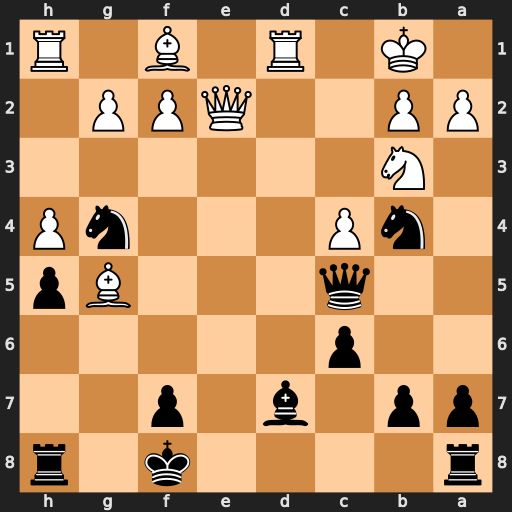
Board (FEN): r4k1r/pp1b1p2/2p5/2q3Bp/1nP3nP/1N6/PP2QPP1/1K1R1B1R
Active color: b
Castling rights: -
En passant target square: -
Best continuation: Qf5+ Ka1 Nc2+ Qxc2 Qxc2